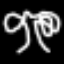
Label: palm tree